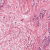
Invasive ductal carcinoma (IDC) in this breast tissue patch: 1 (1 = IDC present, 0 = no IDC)